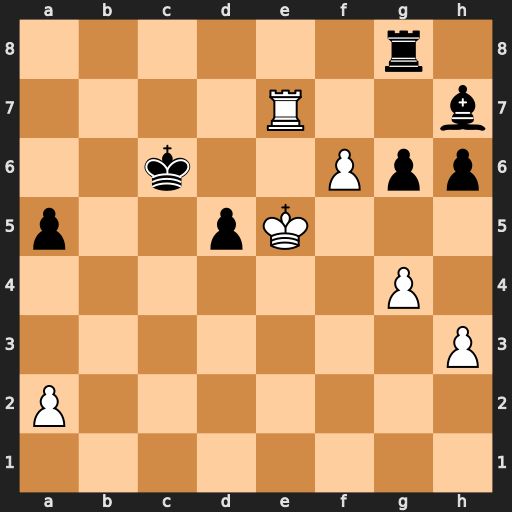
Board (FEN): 6r1/4R2b/2k2Ppp/p2pK3/6P1/7P/P7/8
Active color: w
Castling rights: -
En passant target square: -
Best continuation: Rxh7 Re8+ Re7 Rxe7+ fxe7